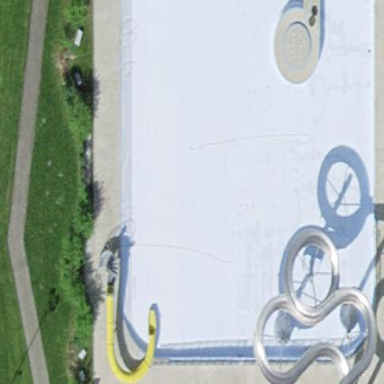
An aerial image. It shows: Swimming pool located in leisure land.